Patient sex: F
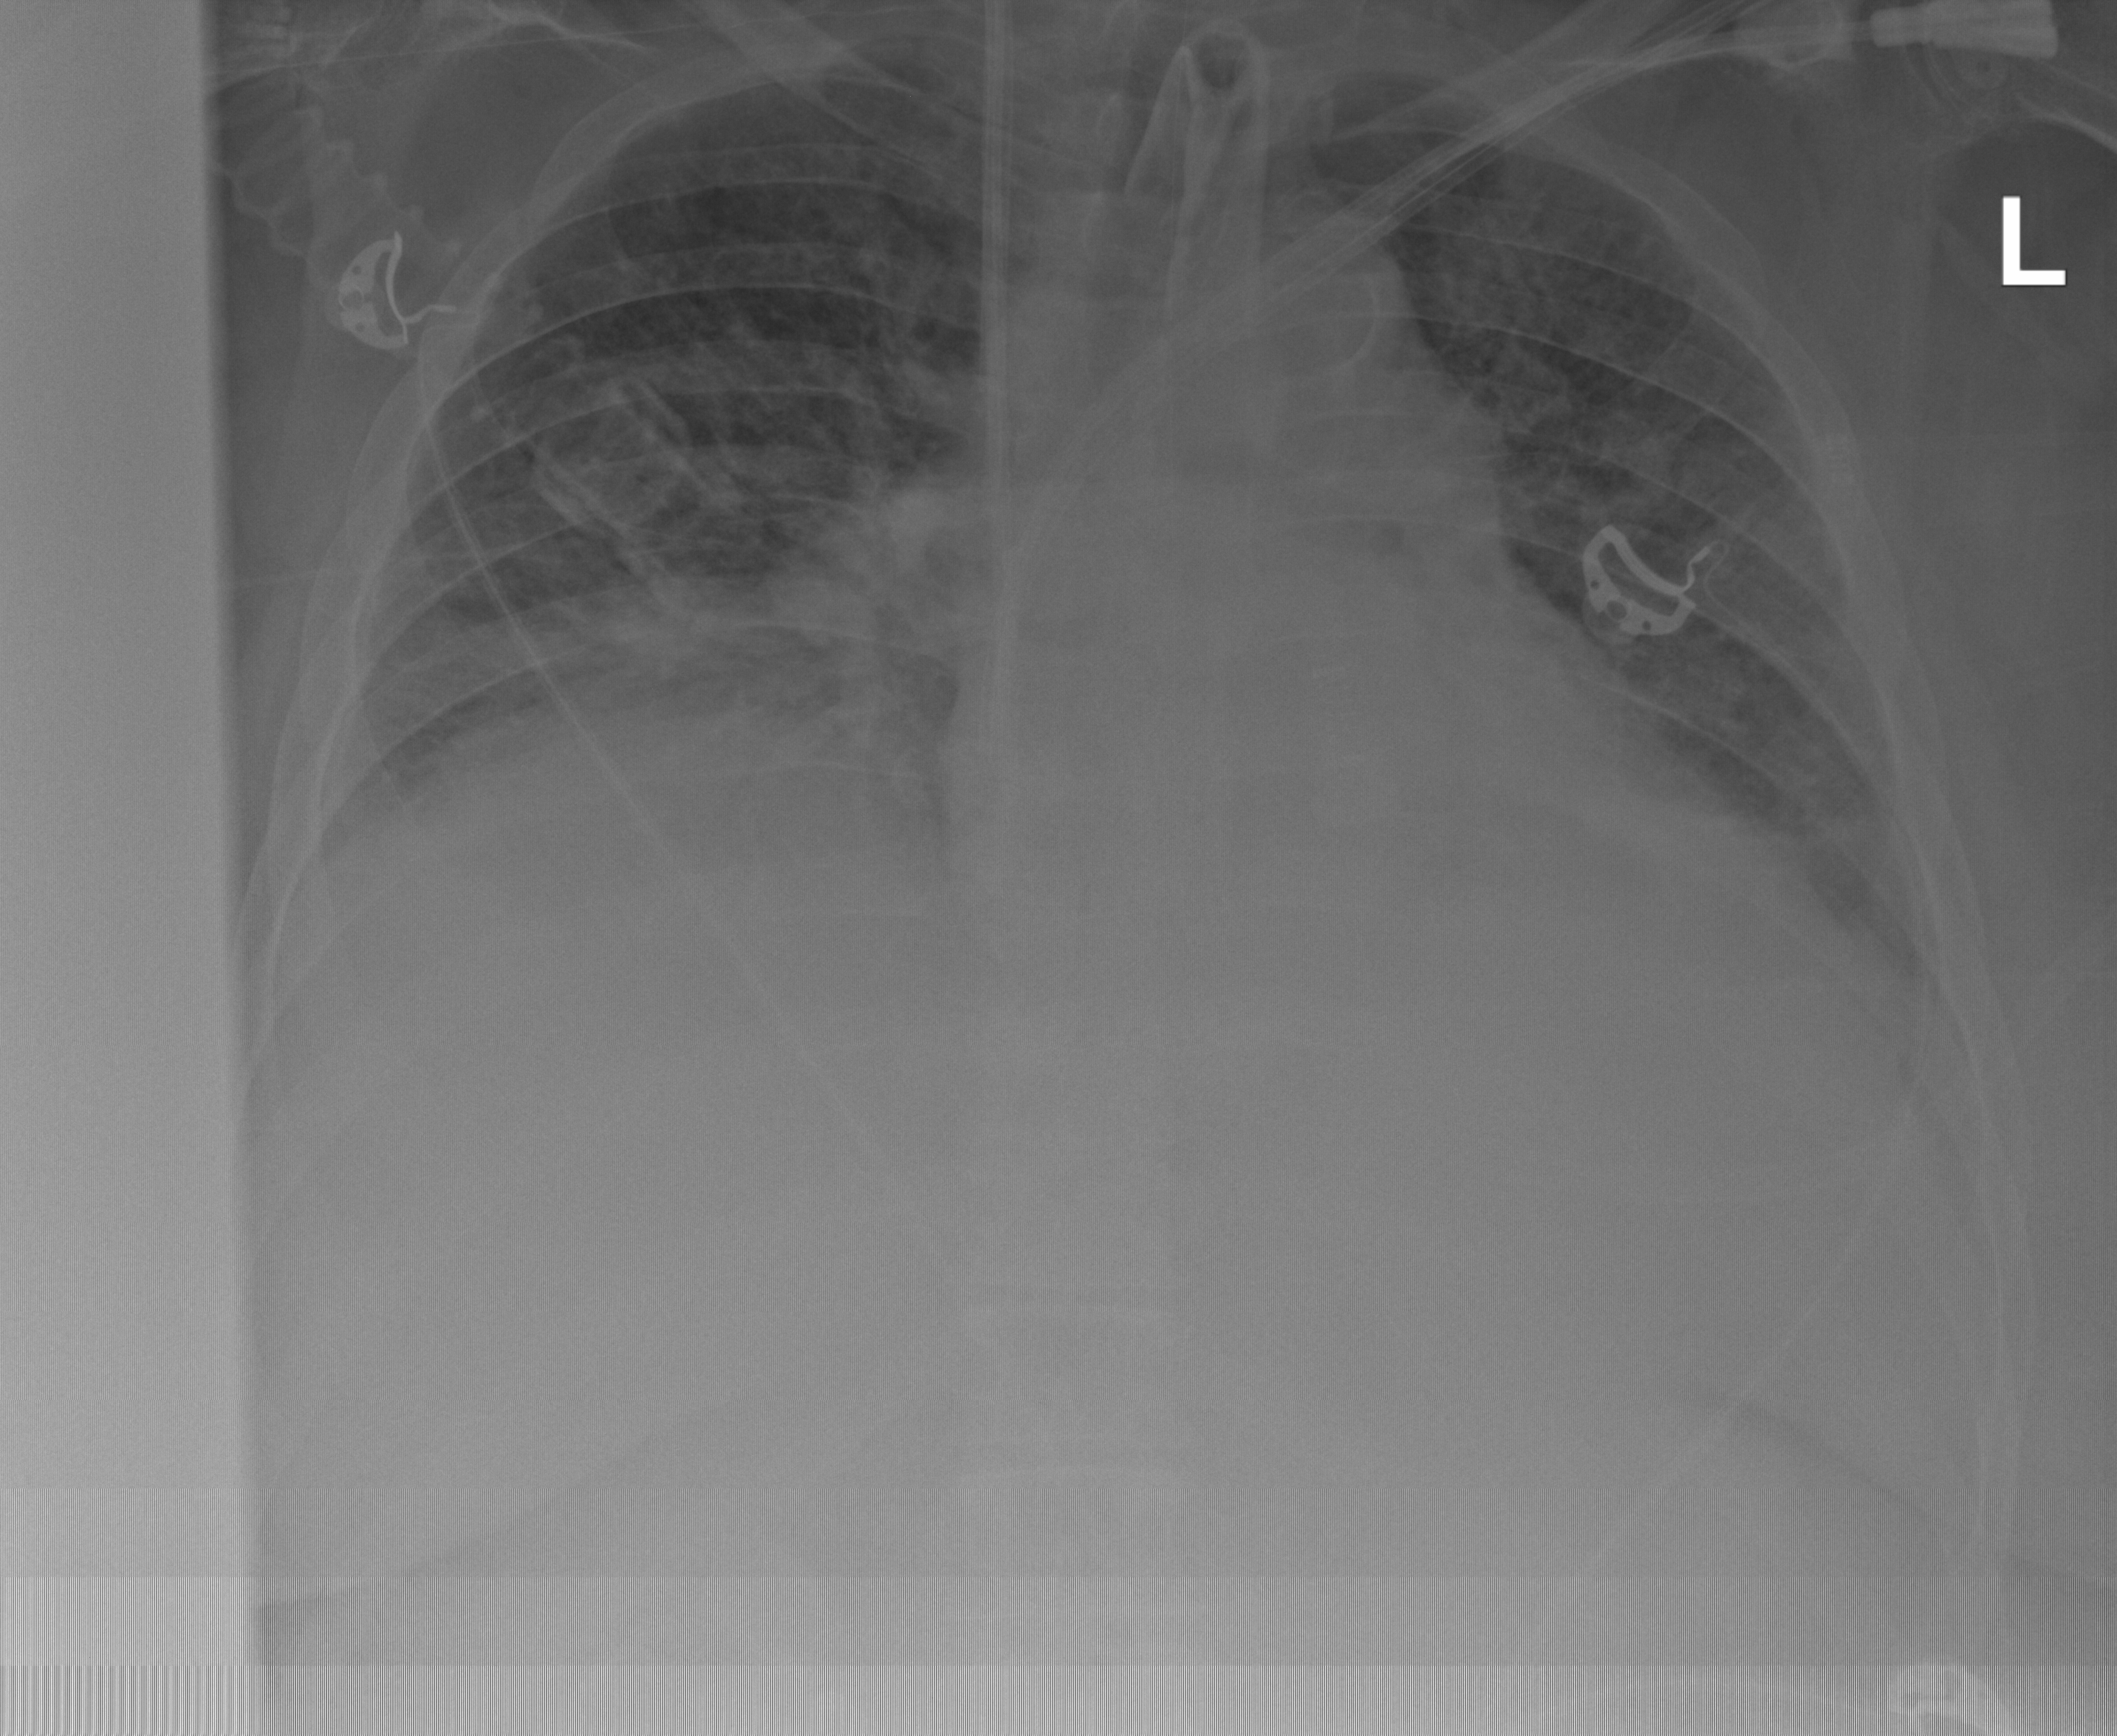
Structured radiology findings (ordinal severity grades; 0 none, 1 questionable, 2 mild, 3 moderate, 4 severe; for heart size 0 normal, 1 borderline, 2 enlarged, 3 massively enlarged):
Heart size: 0
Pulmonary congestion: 2
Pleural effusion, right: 2
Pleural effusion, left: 1
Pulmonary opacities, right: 3
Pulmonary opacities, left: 2
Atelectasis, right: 3
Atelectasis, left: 2